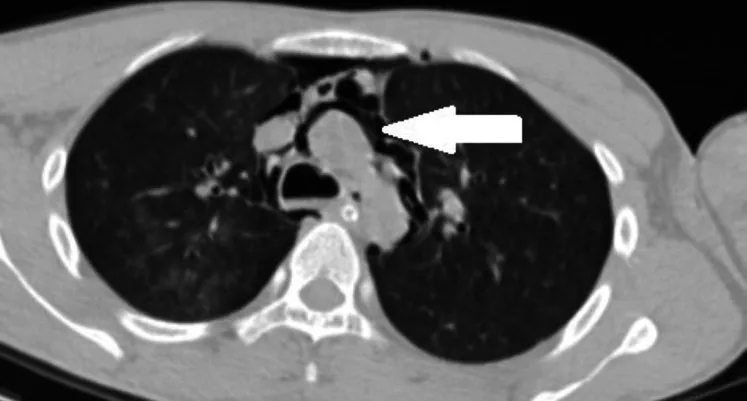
Pneumomediastinum in the superior mediastinum along the mediastinal vessels, trachea, and esophagus.
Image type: radiology (ct)